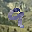
Label: 9